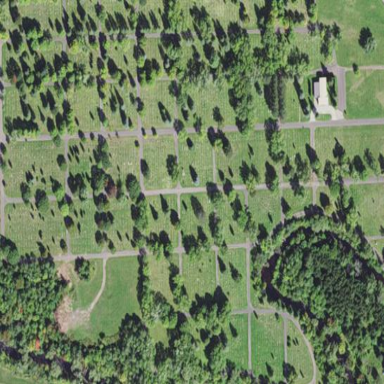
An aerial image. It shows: Cemetery.